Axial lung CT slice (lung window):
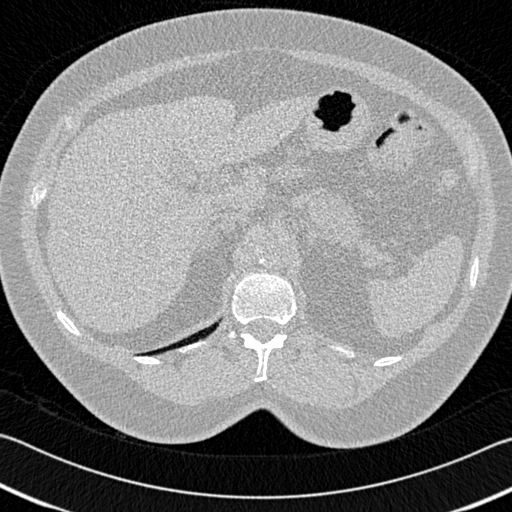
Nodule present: no